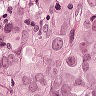
Metastatic tissue present: yes